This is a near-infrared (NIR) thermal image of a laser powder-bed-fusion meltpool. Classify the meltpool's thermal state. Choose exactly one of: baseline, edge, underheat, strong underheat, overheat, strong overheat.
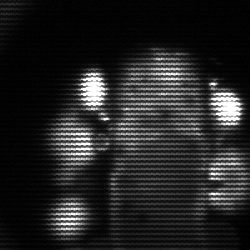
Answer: strong underheat